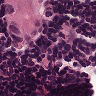
Metastatic tissue present: yes